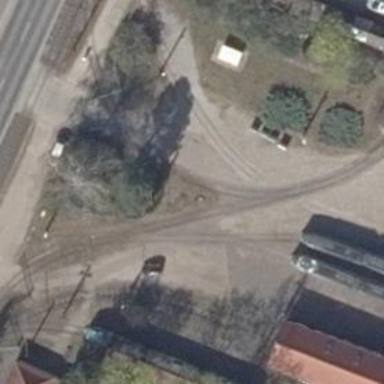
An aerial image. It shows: Siding for tram service along the railway.